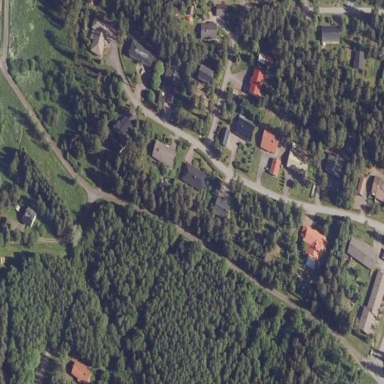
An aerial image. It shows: Residential area.